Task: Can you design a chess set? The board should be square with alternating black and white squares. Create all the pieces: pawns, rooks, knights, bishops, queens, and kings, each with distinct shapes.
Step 1030:
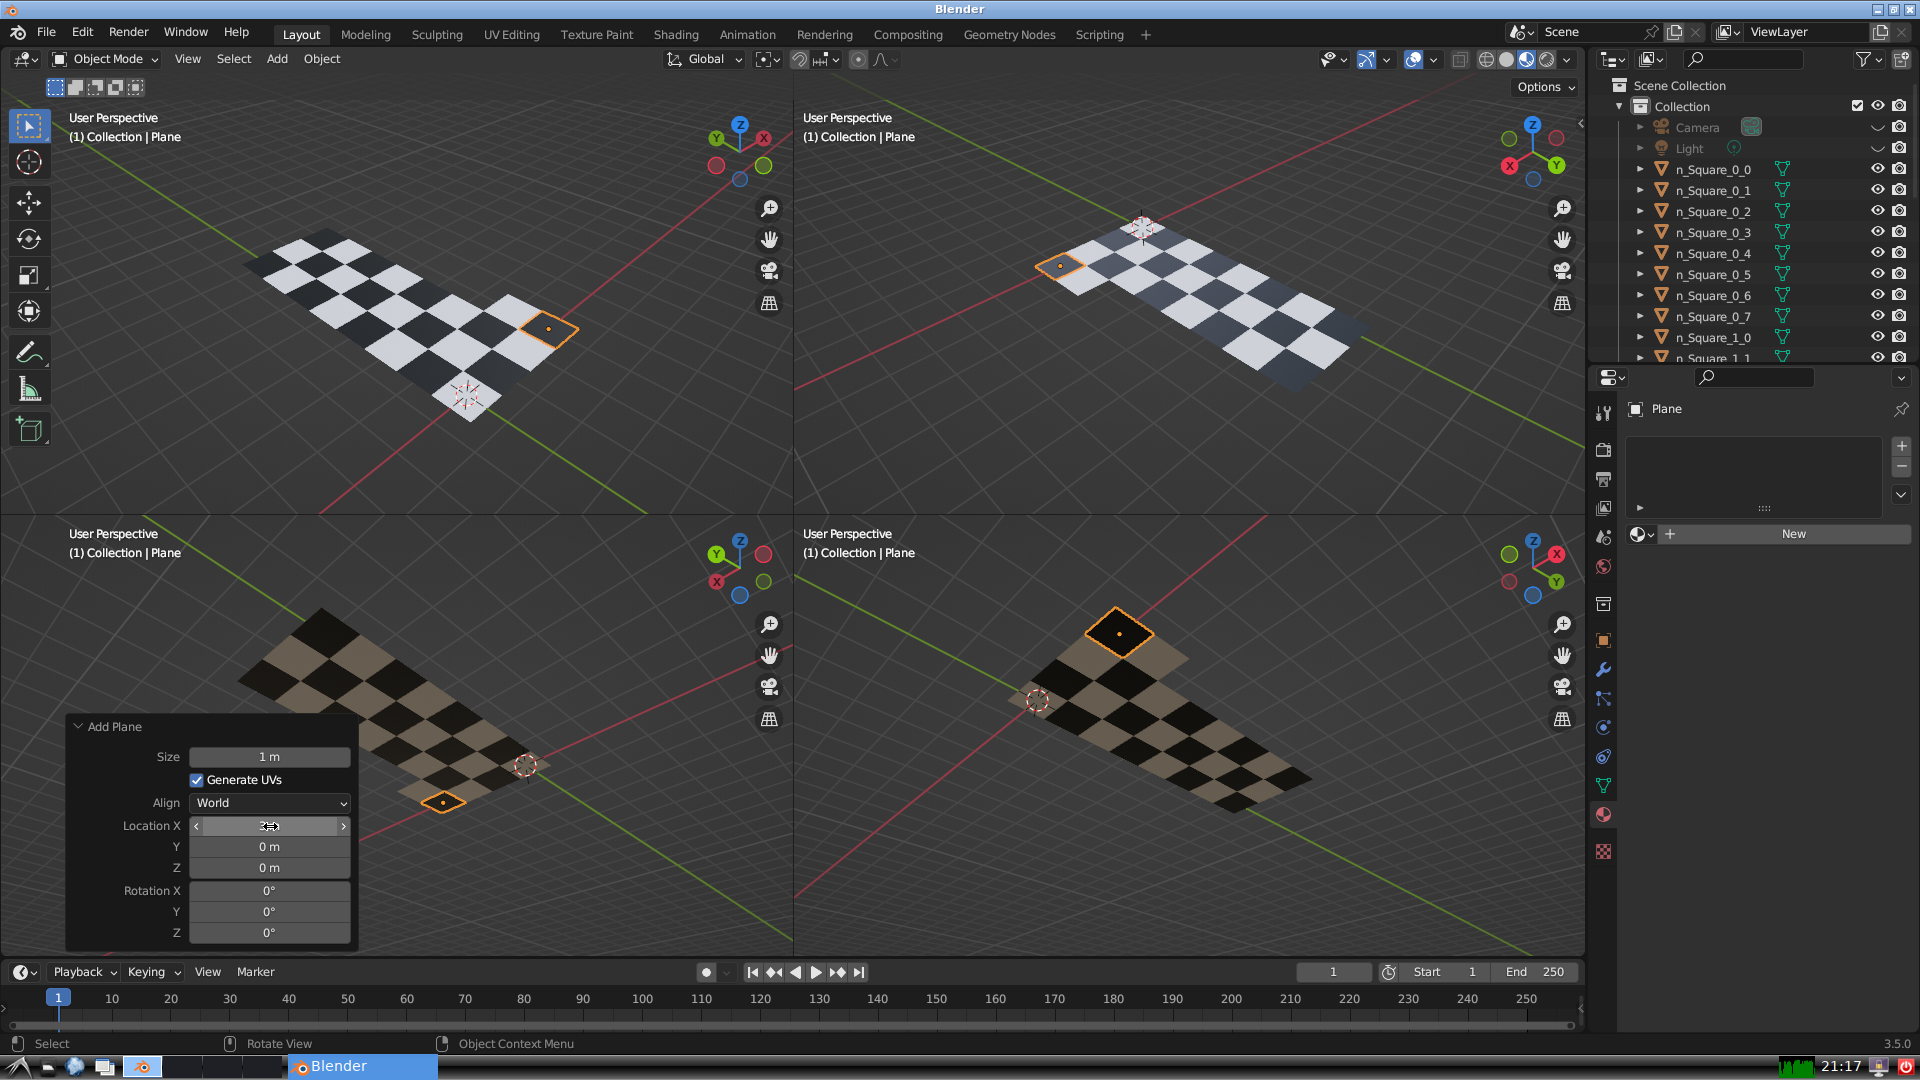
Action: {"mouse_move": [270, 846]}